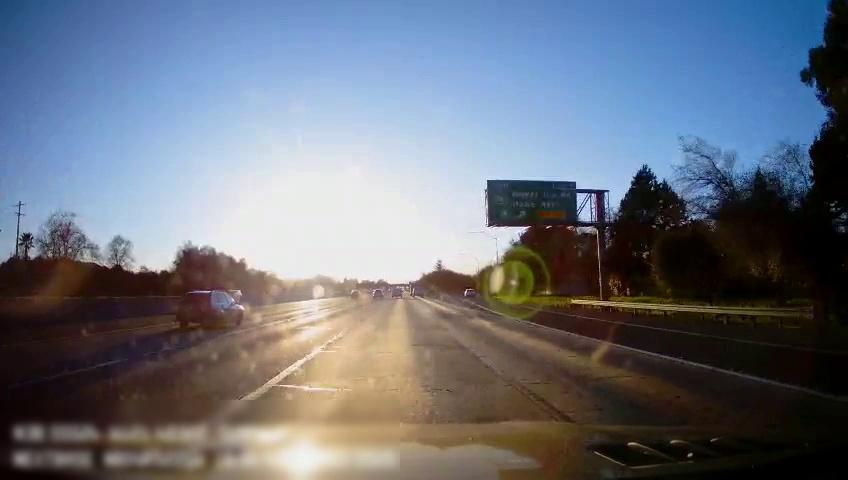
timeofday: Day
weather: Sunny
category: Drivable Space
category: Vehicles | Truck
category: Vehicles | SUV
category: Vehicles | SUV
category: Vehicles | SUV
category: Vehicles | SUV
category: Vehicles | Bus
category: Vehicles | Car
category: Vehicles | SUV
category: Lanes | Alternate Lane
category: Lanes | Alternate Lane
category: Lanes | Current Lane
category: Lanes | Alternate Lane
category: Lanes | Alternate Lane
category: Traffic | Signs